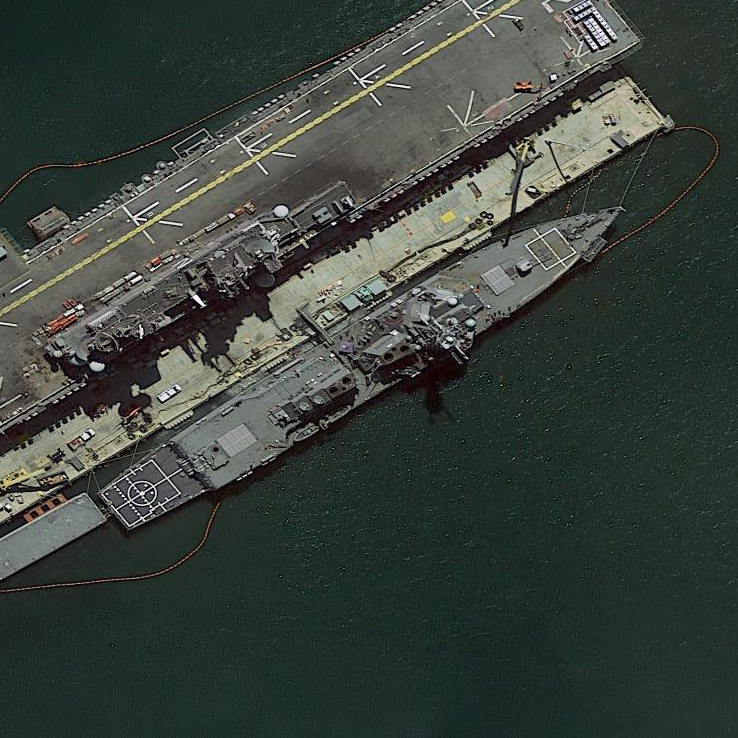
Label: destroyer